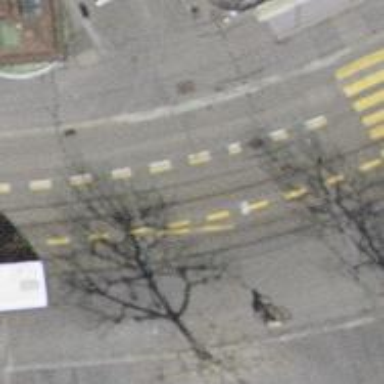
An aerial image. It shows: Tram level crossing on railway.